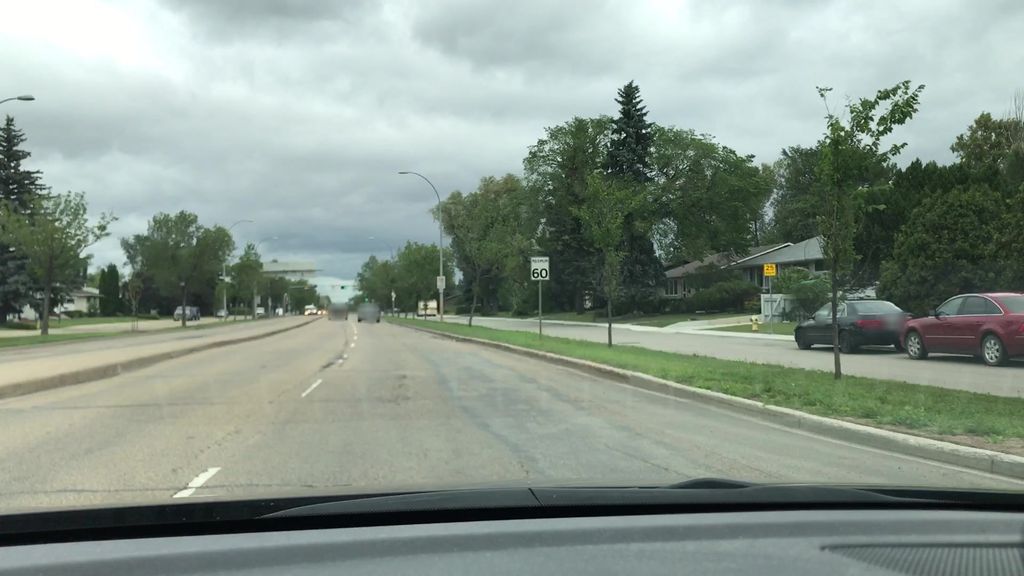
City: edmonton